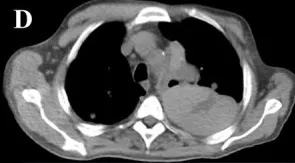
Axial planes , suggesting disease progression. A solid tumor, calcified upper left parasternal lesion with central necrosis, close contact with ipsilateral subclavian artery, without a cleavage plane and a tumor with similar characteristics on the lower right.
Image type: radiology (ct)